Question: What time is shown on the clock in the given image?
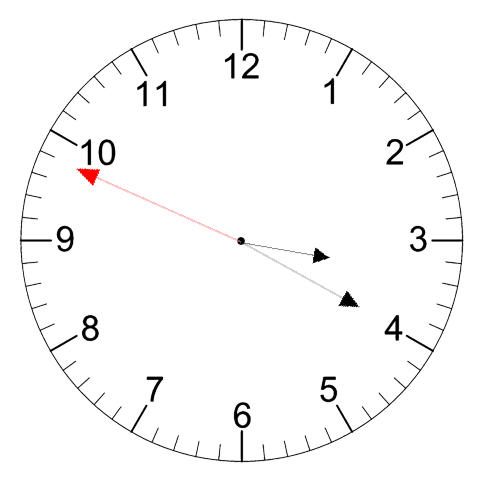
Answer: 03:19:49